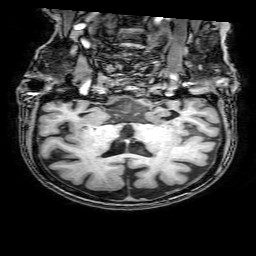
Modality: T1w
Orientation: sagittal
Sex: female
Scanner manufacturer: philips
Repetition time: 0.00814 s
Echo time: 0.00372 s